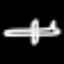
Label: airplane